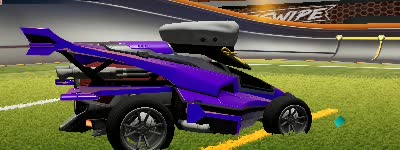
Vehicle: aftershock